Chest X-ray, PA view. Patient: 42 years old, sex F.
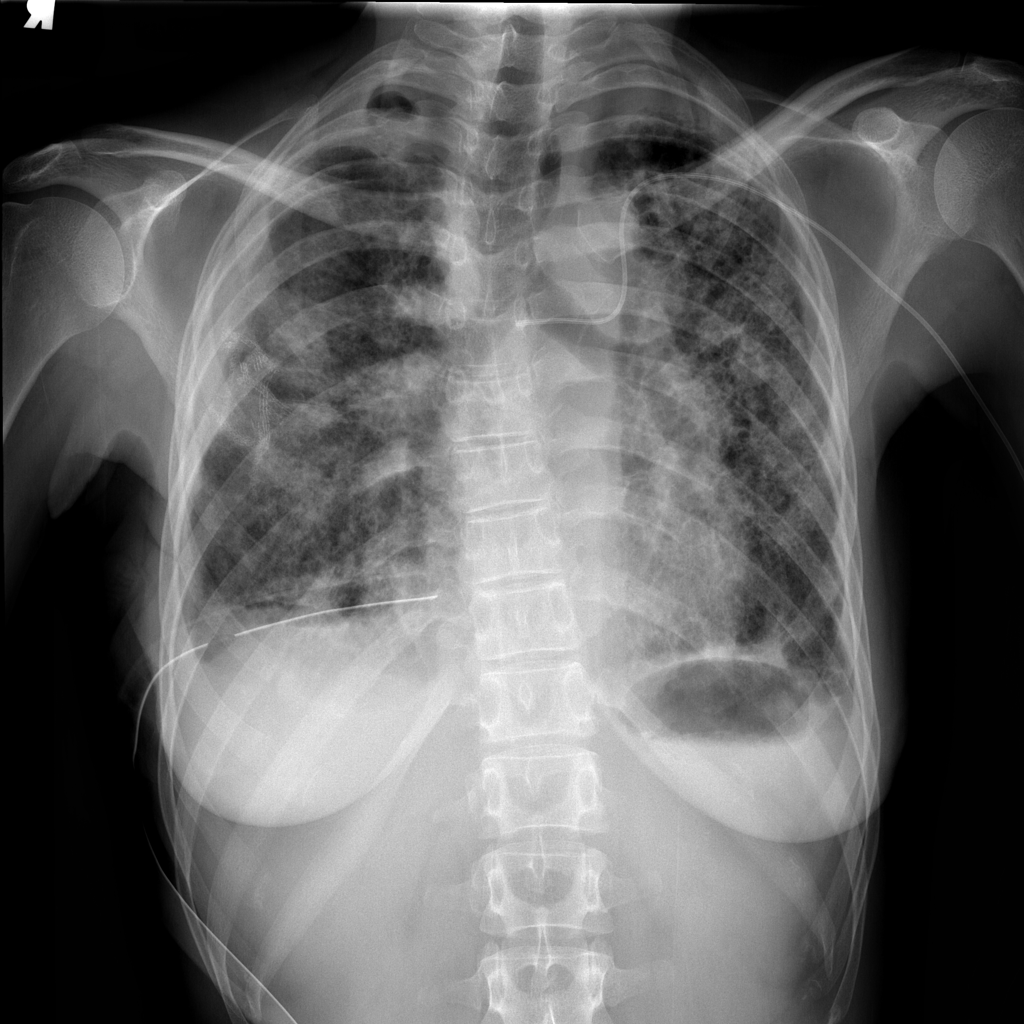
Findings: Pneumothorax